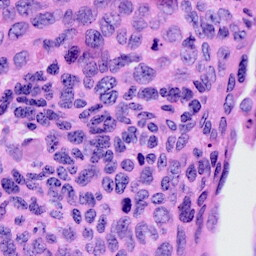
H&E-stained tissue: Cervix